Question: I have 2 web application on my sharepoint 2010 server. with port 100 and 200 respectively.
each web application has site collections. the site of 200 has a list "Job Completion" (simple with date and completion percentage fields).
My client requirement is, add chart webpart on home page of 100 ports web app's site collection. and show chart by using "Job Completion" lists data, which is on another web application. I added chart on required page (on 100 port's site collection home). But while configuring i could not found the option for pass the list url of different site collection (of different port 200)
Can i achieve this without doing code stuff ?
I stuck over here...

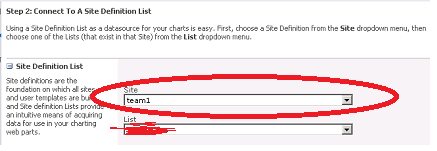
Answer: Use the ( in SharePoint 2007) to retrieve data from appropriate list in the other Web application and then configure the Chart Web Part to use this DAWP as its data source.
- <URL>